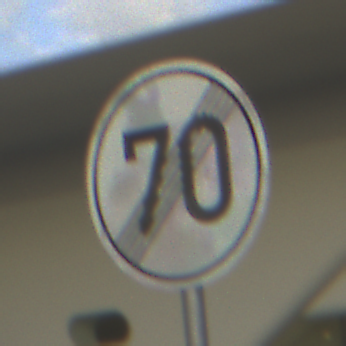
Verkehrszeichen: EndeGeschwindigkeit70
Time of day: MorningAfternoon
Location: Outdoor (Suburban)
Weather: PartlyCloudy
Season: NotSpecified
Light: Natural